Interaction volume radius: 5 \u00c5
Interaction volume height: 40 \u00c5
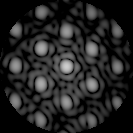
Disorder parameter: 0.2176